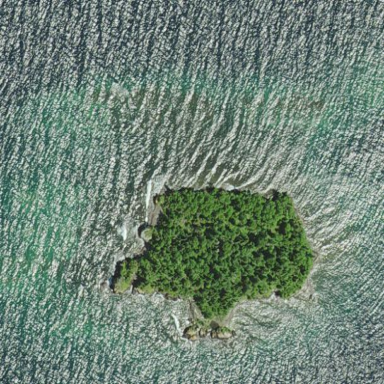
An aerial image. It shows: Islet.